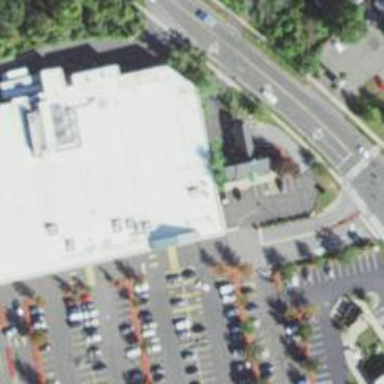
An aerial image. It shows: Supermarket.